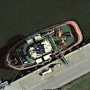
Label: civil